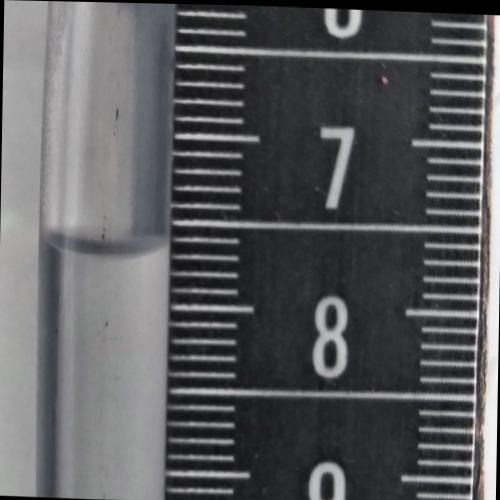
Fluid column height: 7.7 cm